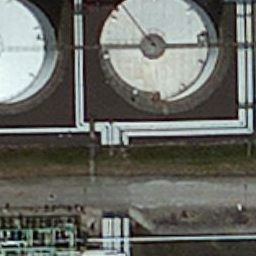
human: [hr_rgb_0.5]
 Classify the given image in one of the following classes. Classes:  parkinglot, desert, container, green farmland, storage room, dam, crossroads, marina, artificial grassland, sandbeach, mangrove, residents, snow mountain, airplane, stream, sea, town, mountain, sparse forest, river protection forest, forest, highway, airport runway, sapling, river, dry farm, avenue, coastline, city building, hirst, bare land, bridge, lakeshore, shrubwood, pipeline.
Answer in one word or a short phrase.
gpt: storage room